Field crop: maize
Growth stage: 1
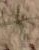
Species: salsola